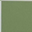
Piece: xx